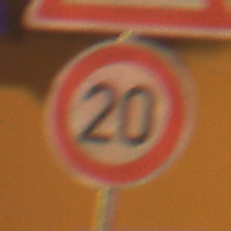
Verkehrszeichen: Geschwindigkeit20
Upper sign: KurveRechts
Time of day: Night
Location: Outdoor (Urban)
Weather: Clear
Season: NotSpecified
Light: Artificial